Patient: sex M, age 58
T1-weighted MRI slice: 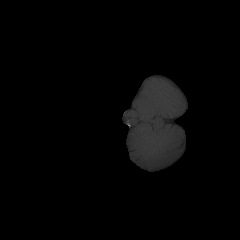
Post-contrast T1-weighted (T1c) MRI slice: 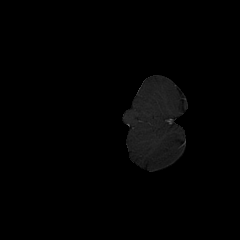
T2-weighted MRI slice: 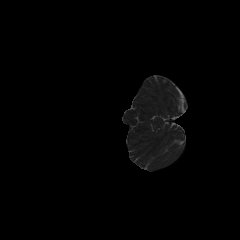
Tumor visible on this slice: no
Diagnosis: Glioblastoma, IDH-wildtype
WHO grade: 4